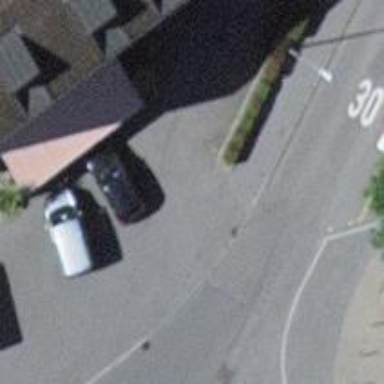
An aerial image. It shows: Kerb barrier.